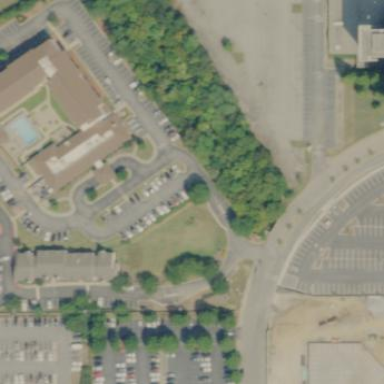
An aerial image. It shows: Hotel building.